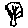
Label: tree